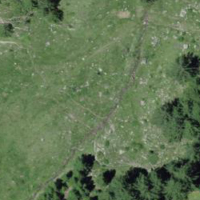
EUNIS habitat code: 26
Species observed at this site:
Ajuga pyramidalis